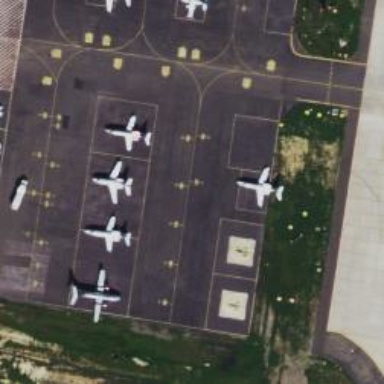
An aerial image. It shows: View of taxiway at the airport.